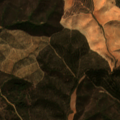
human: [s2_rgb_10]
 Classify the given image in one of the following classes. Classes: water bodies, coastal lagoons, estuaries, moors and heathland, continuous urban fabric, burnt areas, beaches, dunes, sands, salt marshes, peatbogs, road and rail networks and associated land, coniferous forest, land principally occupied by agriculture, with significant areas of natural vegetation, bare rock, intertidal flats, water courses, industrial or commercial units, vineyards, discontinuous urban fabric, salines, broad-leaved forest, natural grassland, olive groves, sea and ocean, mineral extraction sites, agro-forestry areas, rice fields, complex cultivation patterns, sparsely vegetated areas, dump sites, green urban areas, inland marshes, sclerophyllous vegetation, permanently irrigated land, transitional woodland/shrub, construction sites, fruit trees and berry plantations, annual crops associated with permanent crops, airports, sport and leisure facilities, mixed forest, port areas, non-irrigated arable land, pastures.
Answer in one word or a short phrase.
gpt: broad-leaved forest, sclerophyllous vegetation, transitional woodland/shrub